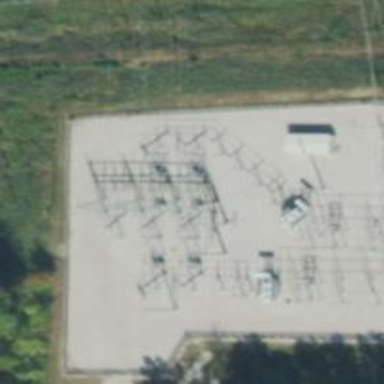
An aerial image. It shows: Switch used for power control.